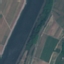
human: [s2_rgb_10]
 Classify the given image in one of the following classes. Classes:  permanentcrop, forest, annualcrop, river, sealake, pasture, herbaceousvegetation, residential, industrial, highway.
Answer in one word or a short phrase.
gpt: River